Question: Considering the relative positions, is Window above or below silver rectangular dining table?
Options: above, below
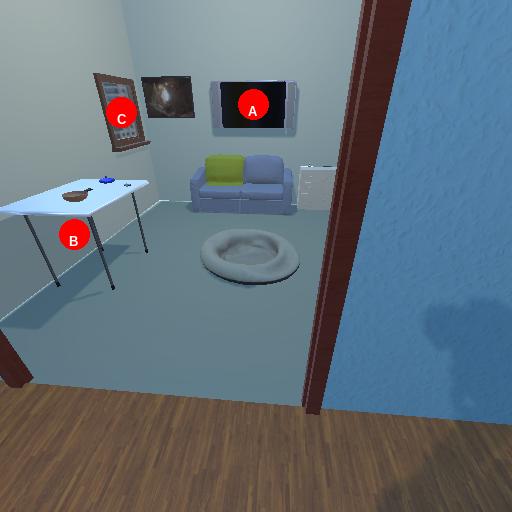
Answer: above